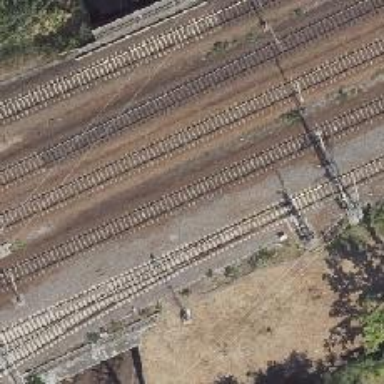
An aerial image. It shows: Bridge over railway with electrified contact lines.